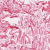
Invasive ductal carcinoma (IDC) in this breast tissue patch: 0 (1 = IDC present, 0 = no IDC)